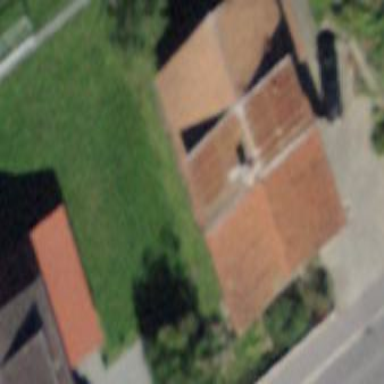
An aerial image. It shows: Residential building.